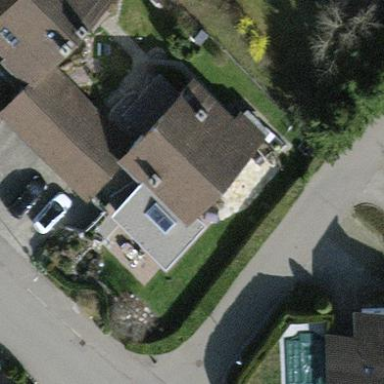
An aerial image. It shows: Detached building.